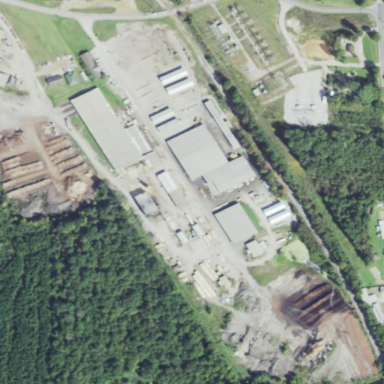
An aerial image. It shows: Industrial area featuring sawmill. It is works site amidst industrial land use.